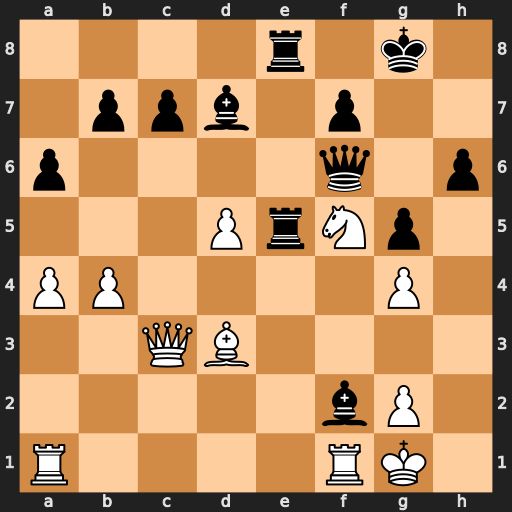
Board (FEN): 4r1k1/1ppb1p2/p4q1p/3PrNp1/PP4P1/2QB4/5bP1/R4RK1
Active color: w
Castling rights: -
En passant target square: -
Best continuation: Rxf2 Re1+ Qxe1 Rxe1+ Rxe1